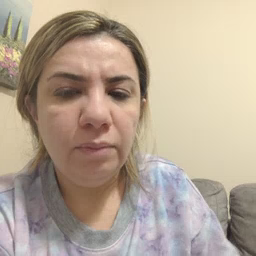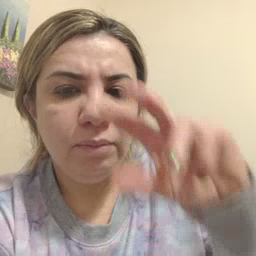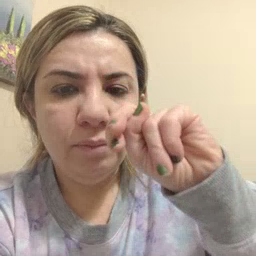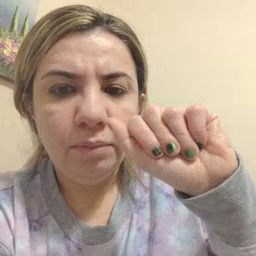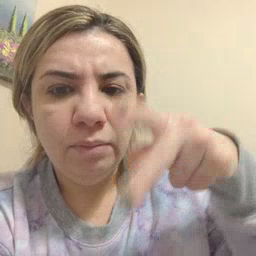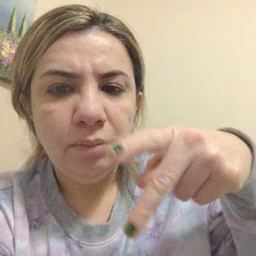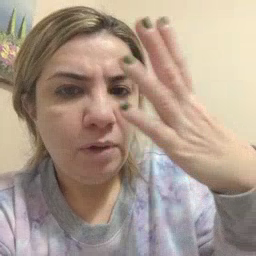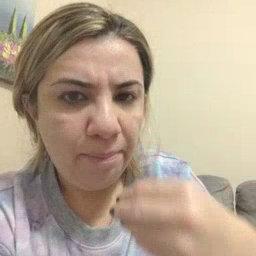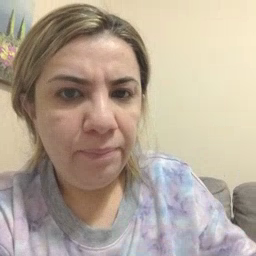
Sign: nap